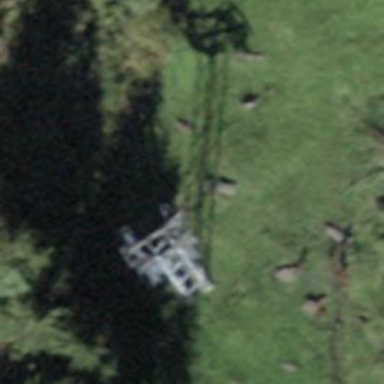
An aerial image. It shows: Pylon for aerialway.